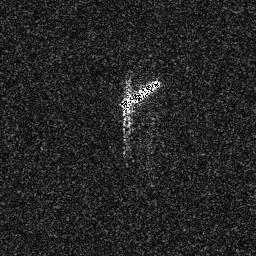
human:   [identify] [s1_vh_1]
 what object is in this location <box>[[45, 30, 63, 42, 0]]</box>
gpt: <ref>1 medium ship at the center</ref>